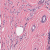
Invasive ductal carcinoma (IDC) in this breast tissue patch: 1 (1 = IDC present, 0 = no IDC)